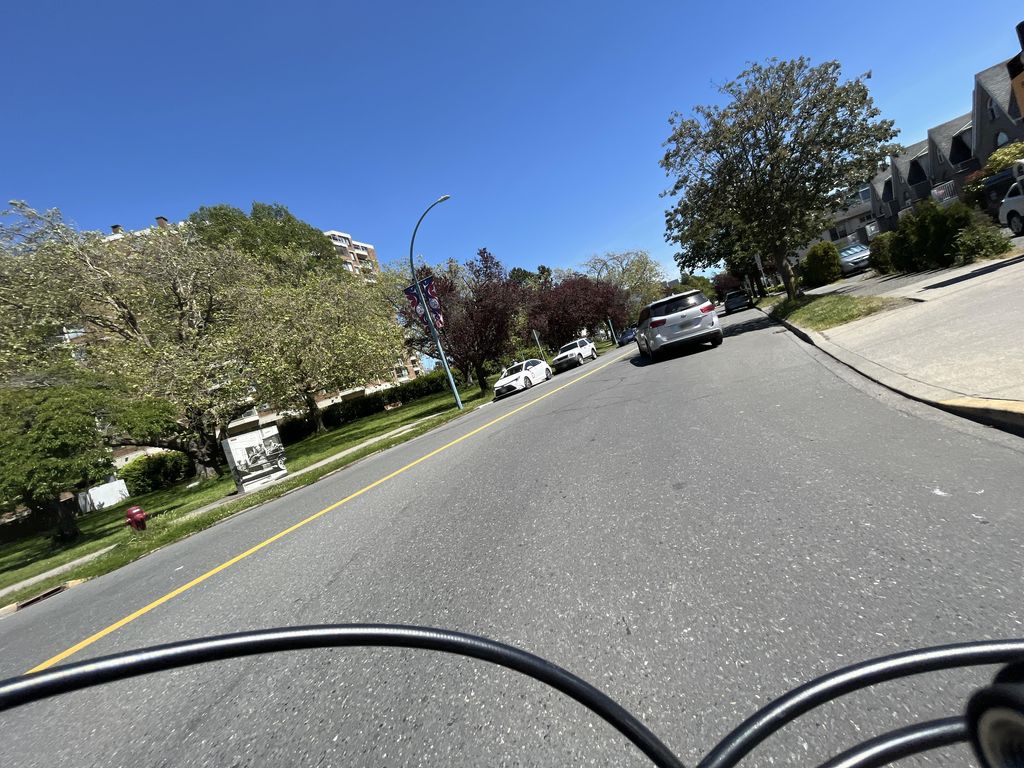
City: victoria